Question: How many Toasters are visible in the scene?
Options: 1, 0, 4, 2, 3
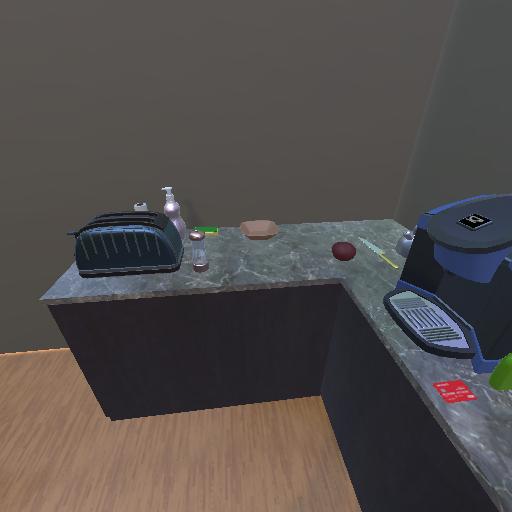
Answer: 1